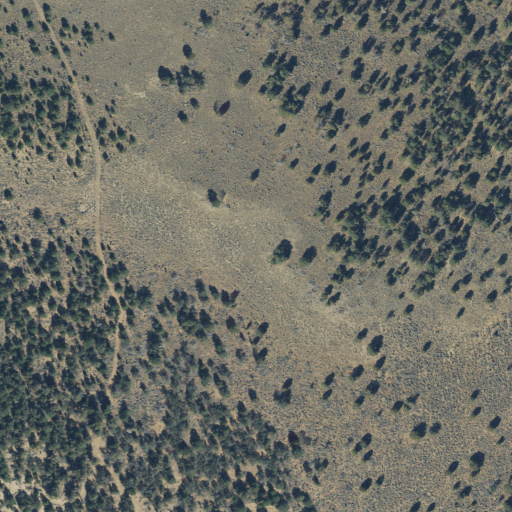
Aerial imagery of cape in Utah named Steamboat Point containing shrub and evergreen forest